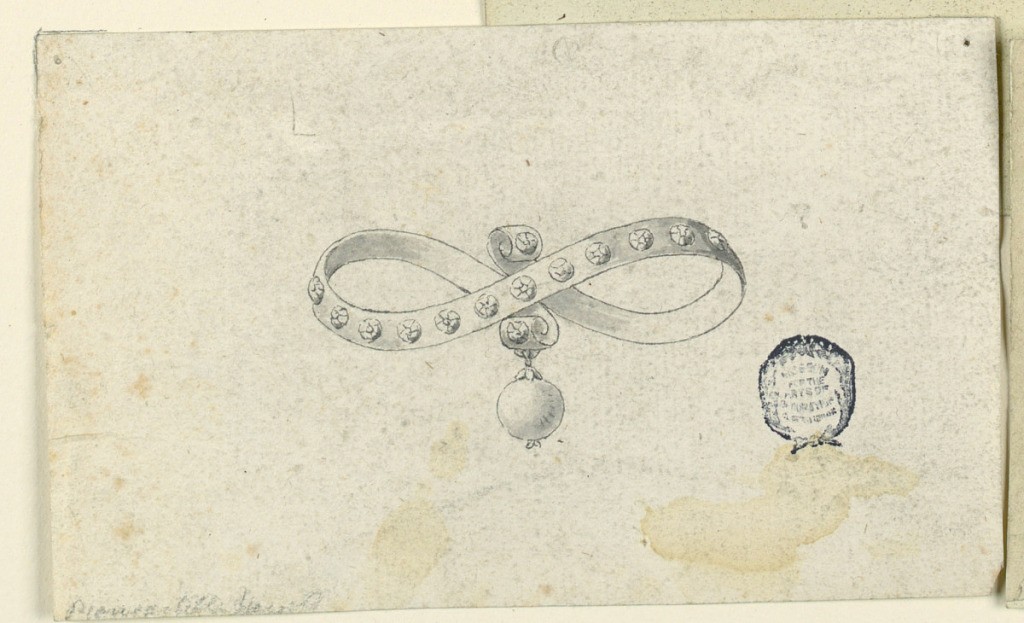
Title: Brooch
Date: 1825–50
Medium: Pen and ink, brush and watercolor on paper
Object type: Drawing
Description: A stiff ribbon with inlaid diamonds is crossed by its rolling ends to form a knot. Below hangs a diamond.